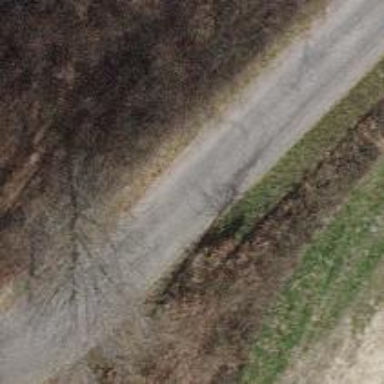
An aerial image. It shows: Unclassified road with asphalt surface.